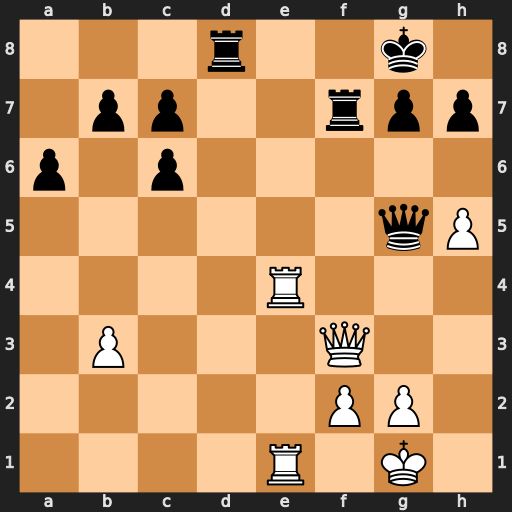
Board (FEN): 3r2k1/1pp2rpp/p1p5/6qP/4R3/1P3Q2/5PP1/4R1K1
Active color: w
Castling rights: -
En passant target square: -
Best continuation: Re8+ Rxe8 Rxe8+ Rf8 Qxf8#